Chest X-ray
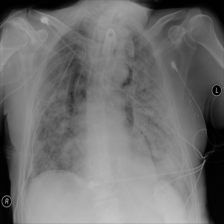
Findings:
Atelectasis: negative
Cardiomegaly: negative
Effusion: negative
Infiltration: positive
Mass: negative
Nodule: negative
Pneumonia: negative
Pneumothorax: negative
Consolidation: negative
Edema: negative
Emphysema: negative
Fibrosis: negative
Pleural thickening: negative
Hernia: negative